Question: I need to change the color of blue glow that appears when you can't scroll anymore.

How can I change it app-wide?
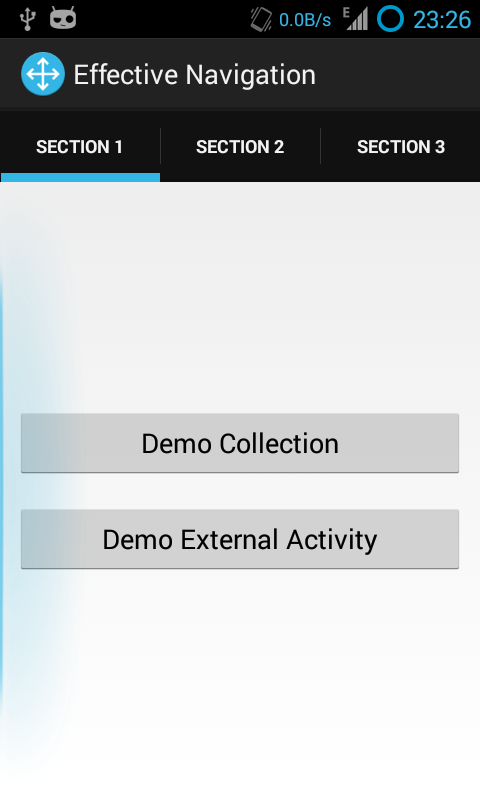
Answer: You'll need to make your own overscroll drawable in the right color. <URL>